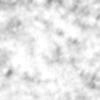
Label: no_change